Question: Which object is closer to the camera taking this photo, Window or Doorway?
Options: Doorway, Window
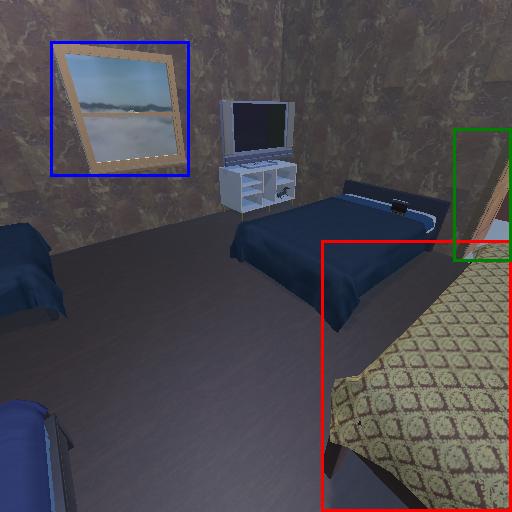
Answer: Doorway